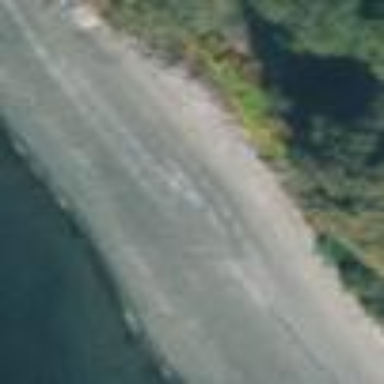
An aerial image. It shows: Sandy beach.